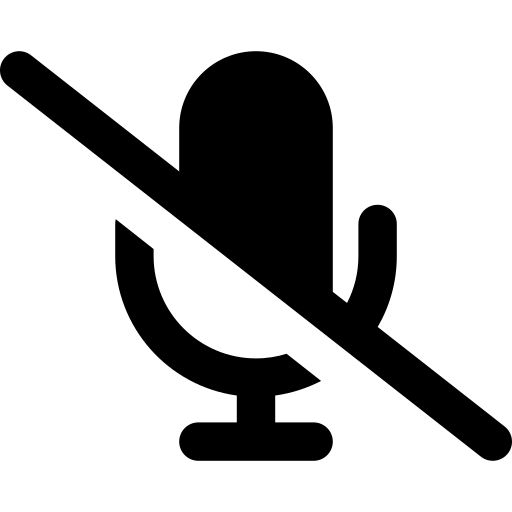
Tags: icon, FontAwesome, fa-icon, solid, microphone, slash